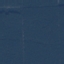
Label: Forest